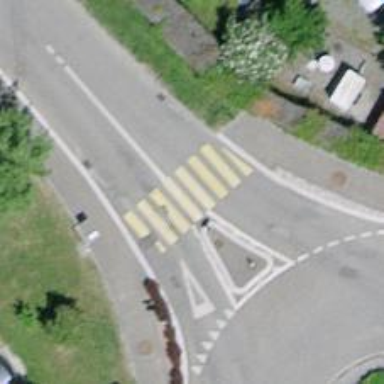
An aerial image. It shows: Uncontrolled road crossing with markings.